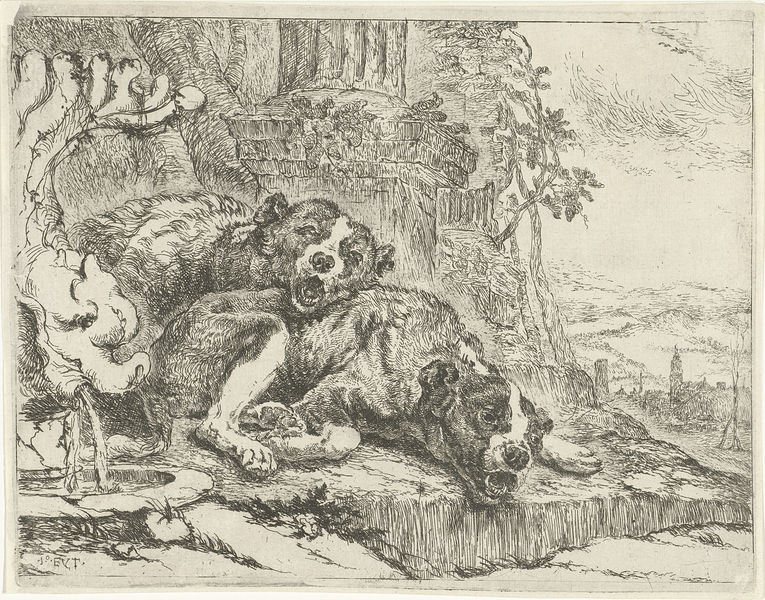
Titel: Twee liggende honden
Künstler: Jan Fijt
Standort: Amsterdam
Institution: Rijksmuseum
Schlagwörter: column, columns, white, black, gray, grey, nose, old, pattern, print, two, smoke, chien, clouds, sky, tree, building, head, landscape, water, trees, village, feet, drawing, paper, black and white, gravure, ruins, fur, animals, dog, dogs, illustration, line, sketch, pair, antique, city, colonne, base, fountain, pencil, foreground, fire, resting, sleep, pillar, fontaine, land, ruine, chiens, vines, socle, sepia, pile, pets, laying, whote, xviiie siècle, aboiement, yawn, dogd, saint bernards, bernards, howl